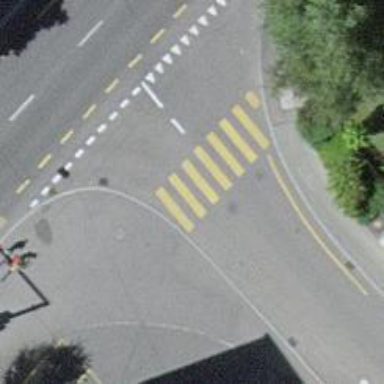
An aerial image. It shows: Pedestrian crossing with zebra markings on the footway.